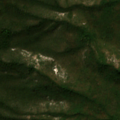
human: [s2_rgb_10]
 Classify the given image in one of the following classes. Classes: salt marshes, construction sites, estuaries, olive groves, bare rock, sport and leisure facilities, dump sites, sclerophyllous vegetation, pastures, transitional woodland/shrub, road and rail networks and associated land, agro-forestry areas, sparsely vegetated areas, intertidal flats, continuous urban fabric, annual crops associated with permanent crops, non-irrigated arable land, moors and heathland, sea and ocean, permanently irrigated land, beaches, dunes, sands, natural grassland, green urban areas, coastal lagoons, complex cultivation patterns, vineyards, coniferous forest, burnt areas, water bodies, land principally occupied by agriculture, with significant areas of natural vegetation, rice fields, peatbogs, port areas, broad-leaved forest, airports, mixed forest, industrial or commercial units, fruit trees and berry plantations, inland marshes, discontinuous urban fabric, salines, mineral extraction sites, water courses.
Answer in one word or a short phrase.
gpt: broad-leaved forest